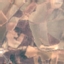
Land use / land cover: PermanentCrop